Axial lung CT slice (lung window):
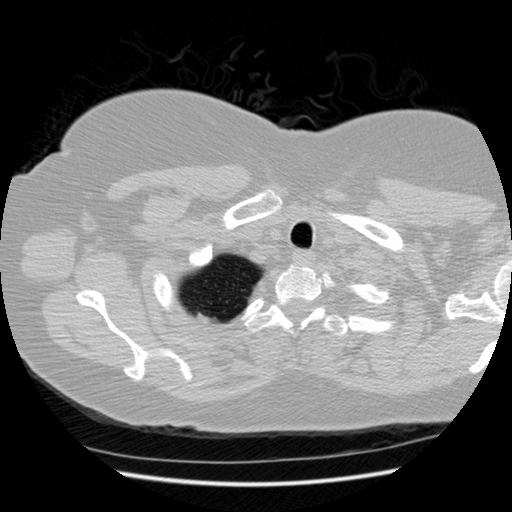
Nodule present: no